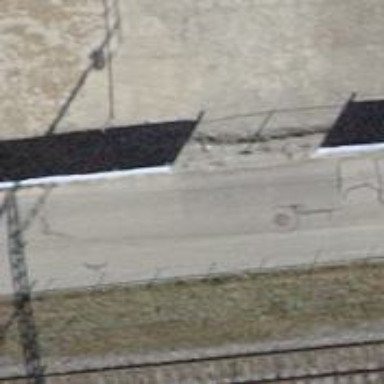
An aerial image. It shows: Dip in the road for traffic calming.